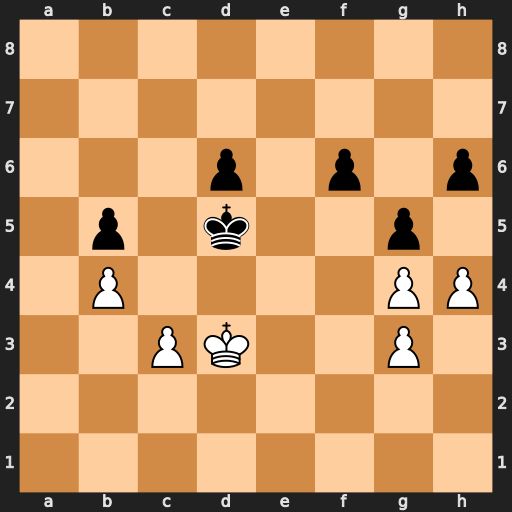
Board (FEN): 8/8/3p1p1p/1p1k2p1/1P4PP/2PK2P1/8/8
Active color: w
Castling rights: -
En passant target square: -
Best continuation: h5 Ke5 c4 bxc4+ Kxc4 d5+ Kd3